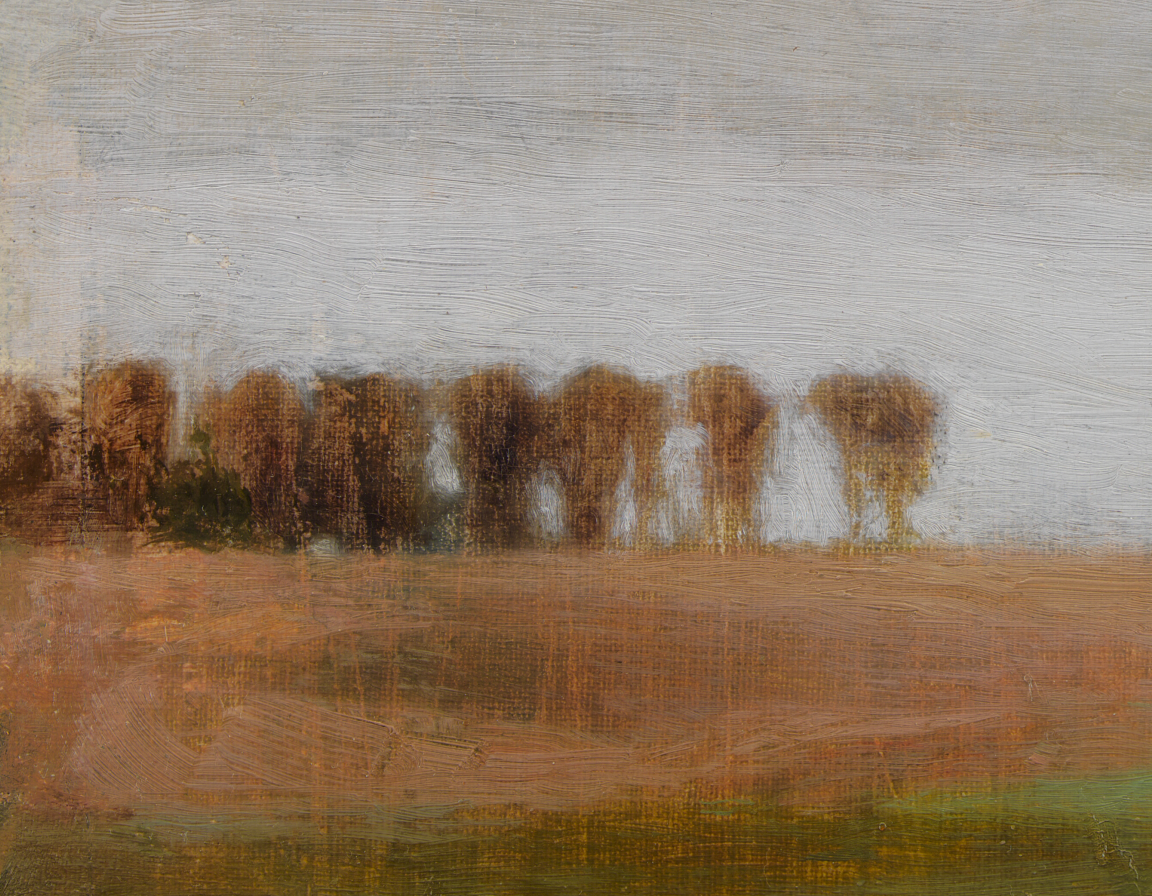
landscape painting, wide, overcast daylight, cluster of bare autumn trees at horizon above orange ploughed field green strip in foreground pale grey overcast sky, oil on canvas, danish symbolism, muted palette